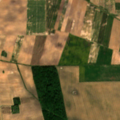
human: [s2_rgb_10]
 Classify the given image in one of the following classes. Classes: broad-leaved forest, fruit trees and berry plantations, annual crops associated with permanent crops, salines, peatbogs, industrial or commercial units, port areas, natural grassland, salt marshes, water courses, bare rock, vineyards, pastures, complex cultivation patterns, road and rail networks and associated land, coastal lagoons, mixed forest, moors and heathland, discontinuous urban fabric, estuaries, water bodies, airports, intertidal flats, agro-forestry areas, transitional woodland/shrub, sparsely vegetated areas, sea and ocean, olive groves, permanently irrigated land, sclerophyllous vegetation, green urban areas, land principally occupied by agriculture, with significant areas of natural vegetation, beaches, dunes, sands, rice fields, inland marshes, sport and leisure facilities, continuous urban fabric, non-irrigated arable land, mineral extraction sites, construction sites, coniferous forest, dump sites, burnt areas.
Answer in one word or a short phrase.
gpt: non-irrigated arable land, complex cultivation patterns, broad-leaved forest